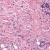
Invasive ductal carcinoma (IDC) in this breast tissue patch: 1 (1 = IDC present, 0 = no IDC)